Field crop: maize
Growth stage: 1
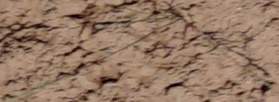
Species: lolium